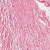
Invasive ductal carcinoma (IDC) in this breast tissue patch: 0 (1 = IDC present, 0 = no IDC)